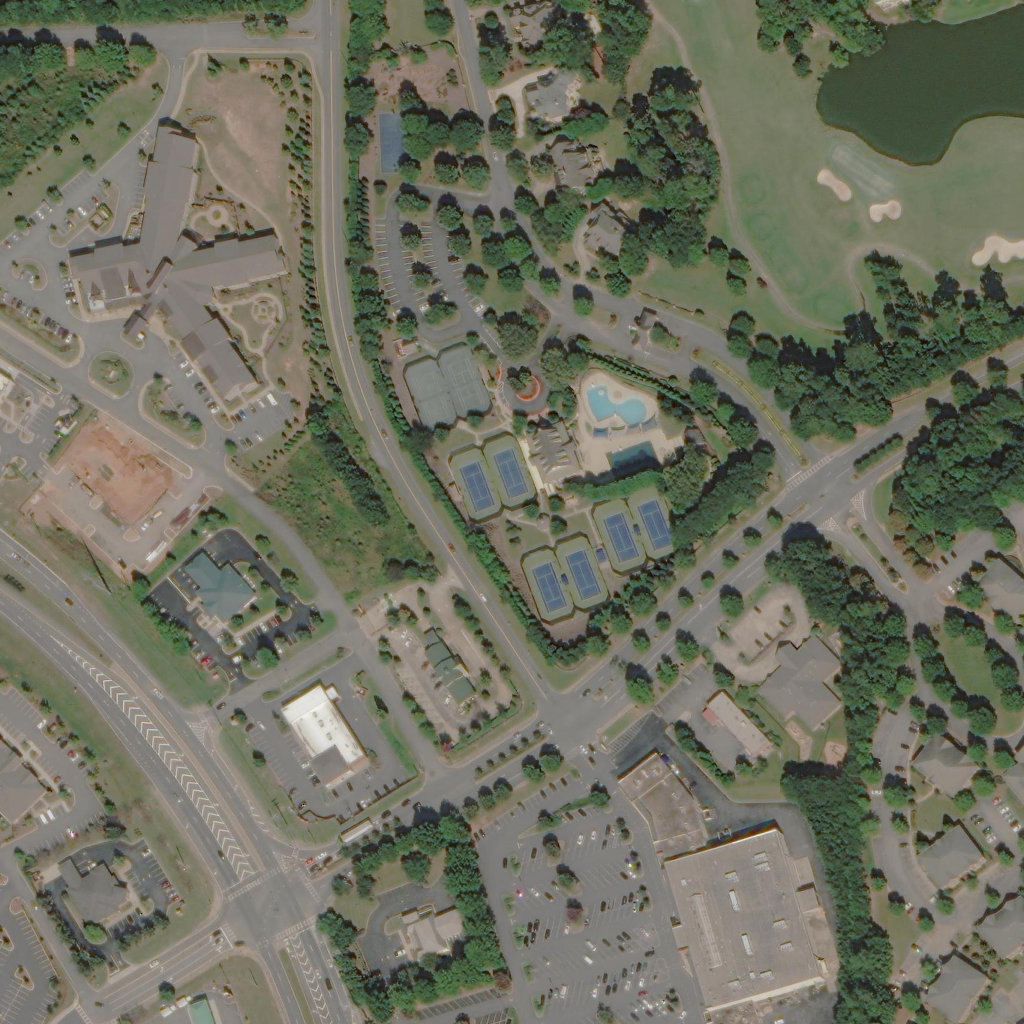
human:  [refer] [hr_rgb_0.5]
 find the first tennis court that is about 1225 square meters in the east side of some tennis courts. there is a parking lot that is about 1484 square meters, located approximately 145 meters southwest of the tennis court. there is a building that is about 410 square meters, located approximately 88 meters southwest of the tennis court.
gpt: <box>[[57, 47, 66, 55, 0]]</box>